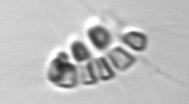
Label: Chaetoceros